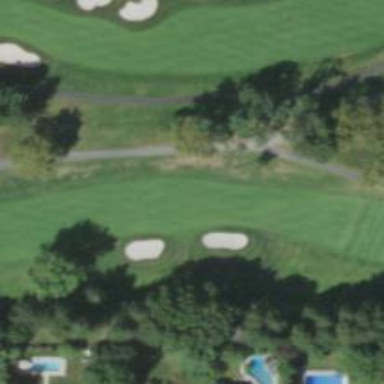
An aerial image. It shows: Golf hole.